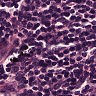
Metastatic tissue present: no